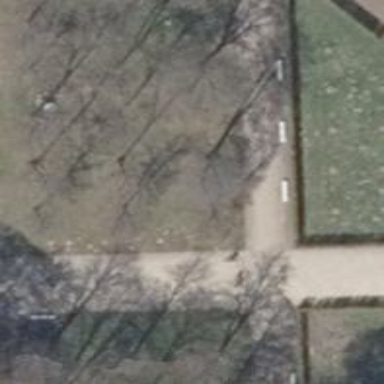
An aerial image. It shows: Row of deciduous broadleaved trees.